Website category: sports
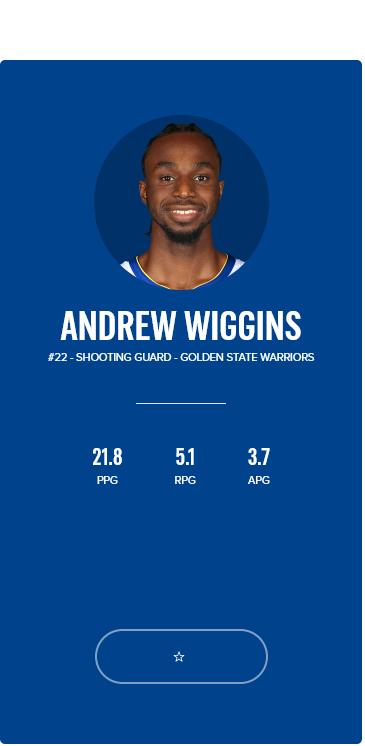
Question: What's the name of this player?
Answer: ANDREW WIGGINS

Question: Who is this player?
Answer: ANDREW WIGGINS

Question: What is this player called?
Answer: ANDREW WIGGINS

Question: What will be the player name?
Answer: ANDREW WIGGINS

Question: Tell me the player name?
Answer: ANDREW WIGGINS

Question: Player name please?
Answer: ANDREW WIGGINS

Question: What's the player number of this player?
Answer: #22

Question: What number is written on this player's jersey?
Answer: #22

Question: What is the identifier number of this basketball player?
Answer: #22

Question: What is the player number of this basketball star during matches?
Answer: #22

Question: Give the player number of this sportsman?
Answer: #22

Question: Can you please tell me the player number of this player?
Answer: #22

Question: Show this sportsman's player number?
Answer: #22

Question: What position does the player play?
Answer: SHOOTING GUARD

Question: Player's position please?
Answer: SHOOTING GUARD

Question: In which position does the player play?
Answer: SHOOTING GUARD

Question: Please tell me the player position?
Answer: SHOOTING GUARD

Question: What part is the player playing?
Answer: SHOOTING GUARD

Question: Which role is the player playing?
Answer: SHOOTING GUARD

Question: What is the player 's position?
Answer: SHOOTING GUARD

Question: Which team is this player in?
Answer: GOLDEN STATE WARRIORS

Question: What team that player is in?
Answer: GOLDEN STATE WARRIORS

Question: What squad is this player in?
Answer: GOLDEN STATE WARRIORS

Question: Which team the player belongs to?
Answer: GOLDEN STATE WARRIORS

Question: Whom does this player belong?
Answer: GOLDEN STATE WARRIORS

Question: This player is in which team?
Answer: GOLDEN STATE WARRIORS

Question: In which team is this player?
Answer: GOLDEN STATE WARRIORS

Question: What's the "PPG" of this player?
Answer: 21.8

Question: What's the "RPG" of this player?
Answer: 5.1

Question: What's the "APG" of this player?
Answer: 3.7

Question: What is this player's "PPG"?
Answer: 21.8

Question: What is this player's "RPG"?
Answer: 5.1

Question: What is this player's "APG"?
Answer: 3.7

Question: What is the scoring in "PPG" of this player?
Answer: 21.8

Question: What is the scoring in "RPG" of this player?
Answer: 5.1

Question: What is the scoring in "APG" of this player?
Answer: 3.7

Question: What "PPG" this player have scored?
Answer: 21.8

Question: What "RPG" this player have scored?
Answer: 5.1

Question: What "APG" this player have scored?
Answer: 3.7

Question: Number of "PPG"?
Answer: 21.8

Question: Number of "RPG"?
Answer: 5.1

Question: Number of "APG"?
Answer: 3.7

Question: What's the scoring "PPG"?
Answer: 21.8

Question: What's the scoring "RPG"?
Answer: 5.1

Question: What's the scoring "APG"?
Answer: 3.7